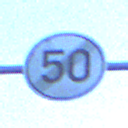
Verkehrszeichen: EndeGeschwindigkeit50
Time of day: Dawn
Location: Outdoor (Urban)
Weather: PartlyCloudy
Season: NotSpecified
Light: Natural